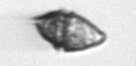
Label: Kryptoperidinium_triquetrum